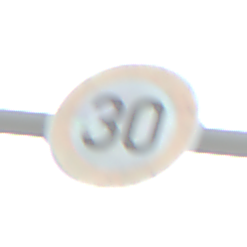
Verkehrszeichen: Geschwindigkeit30
Umgebung: Outdoor, RoadRail
Tageszeit: SunriseSunset
Wetter: PartlyCloudy
Licht: Natural
Jahreszeit: NotSpecified
Kontrast: LowContrast